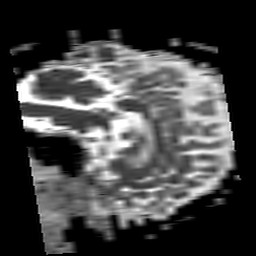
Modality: ADC
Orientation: sagittal
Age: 54
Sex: male
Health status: ill
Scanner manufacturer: philips
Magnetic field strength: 3 T
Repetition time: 3.8 s
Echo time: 0.09 s